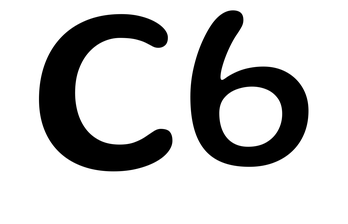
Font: Gluten_Regular